Field crop: maize
Growth stage: 1
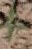
Species: atriplex